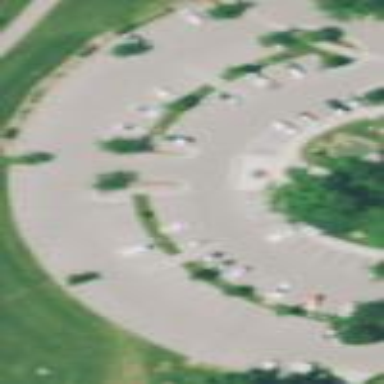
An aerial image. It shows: Parking area.